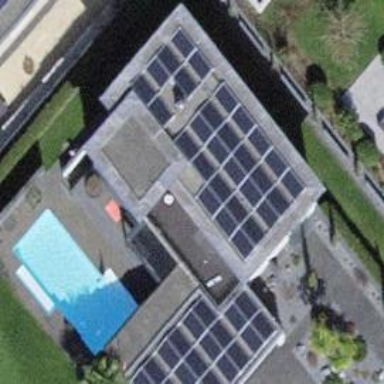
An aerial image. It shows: Solar power generator using photovoltaic panels.